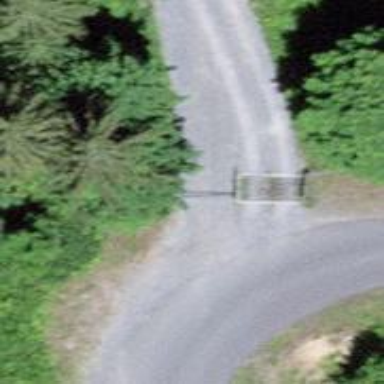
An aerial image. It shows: Cattle grid barrier.